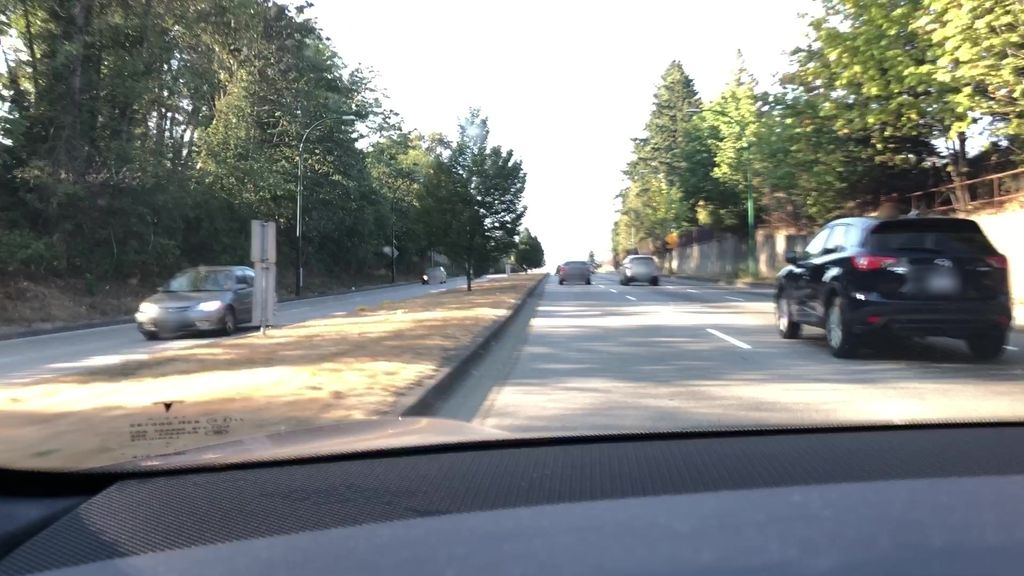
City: vancouver